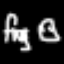
Label: frog